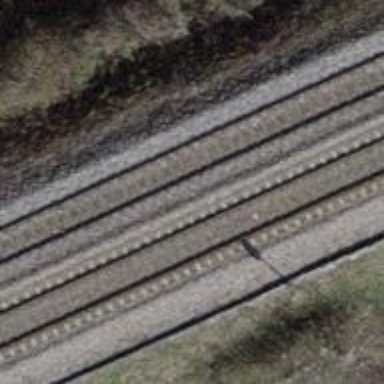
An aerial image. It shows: Single railway track.